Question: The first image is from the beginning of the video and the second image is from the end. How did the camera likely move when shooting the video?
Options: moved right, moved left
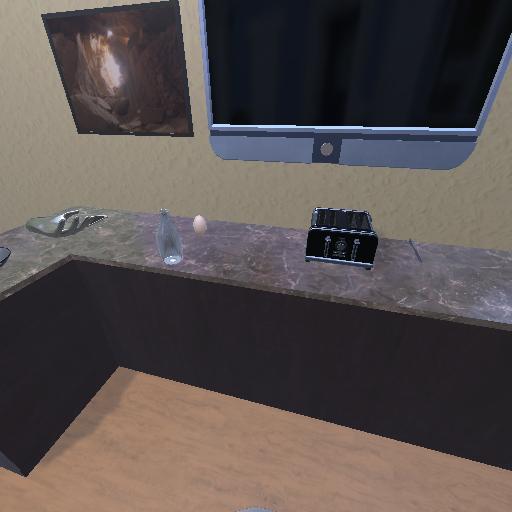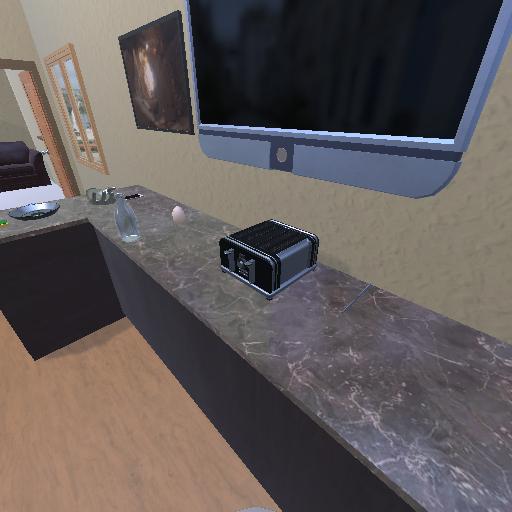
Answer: moved right